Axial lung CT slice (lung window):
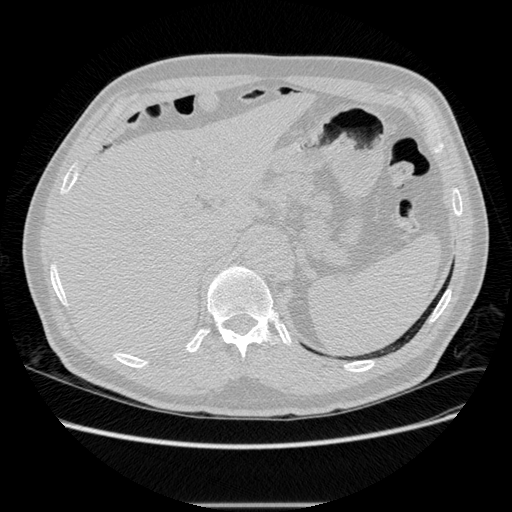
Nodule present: no